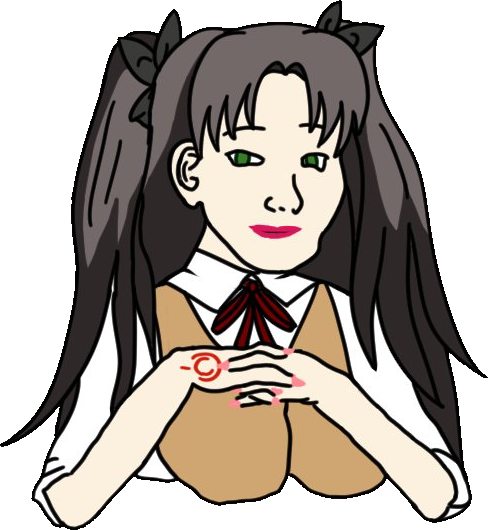
Label: 5_Abusive_Wife